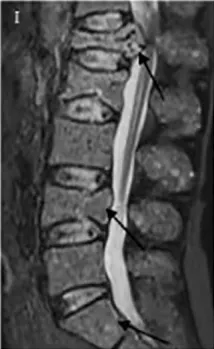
Fat suppression sequence (black arrow).
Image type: radiology (mri)